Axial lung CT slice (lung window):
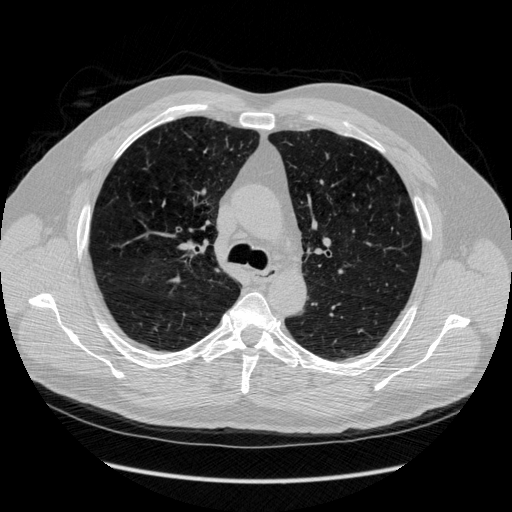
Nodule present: no